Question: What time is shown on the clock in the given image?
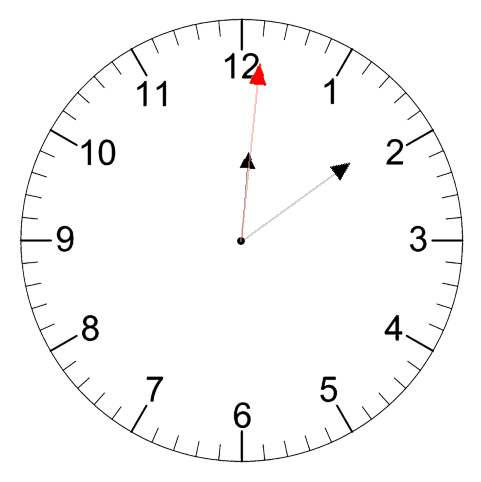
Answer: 12:09:01